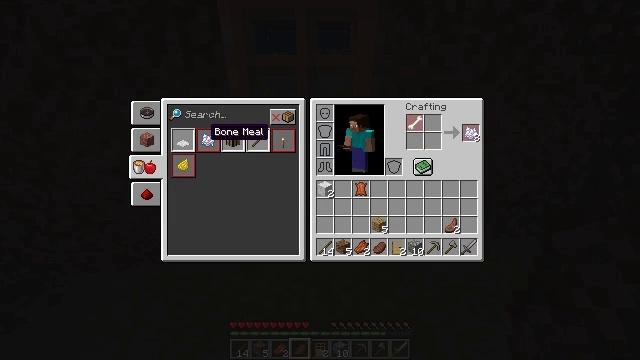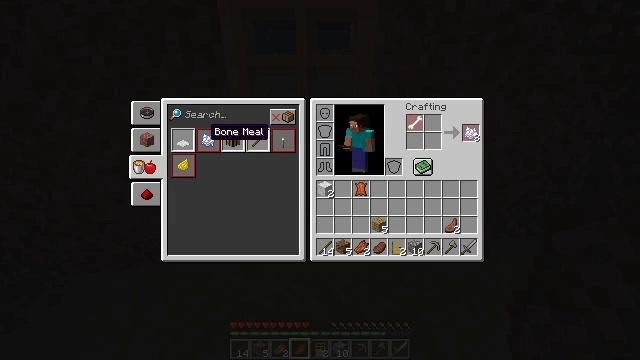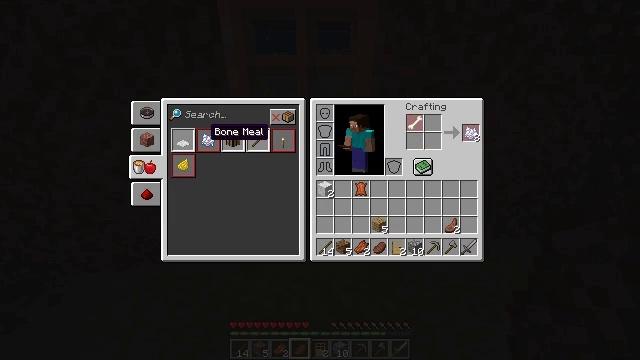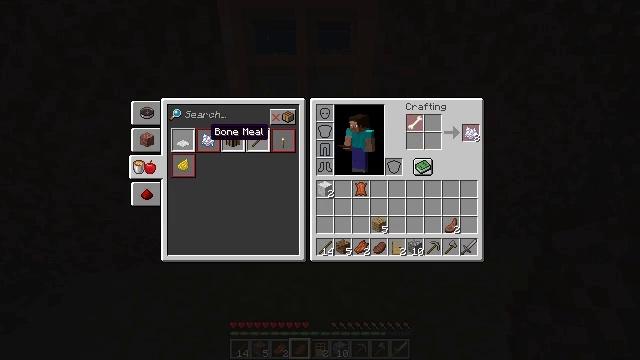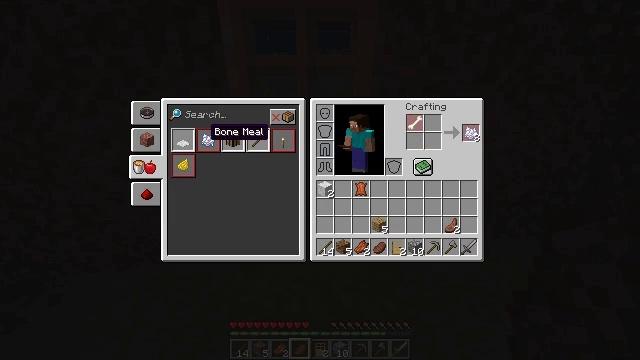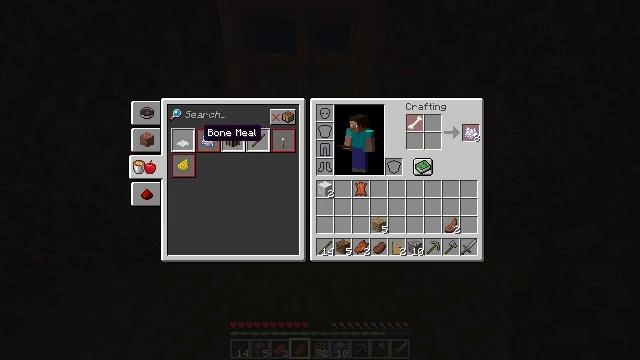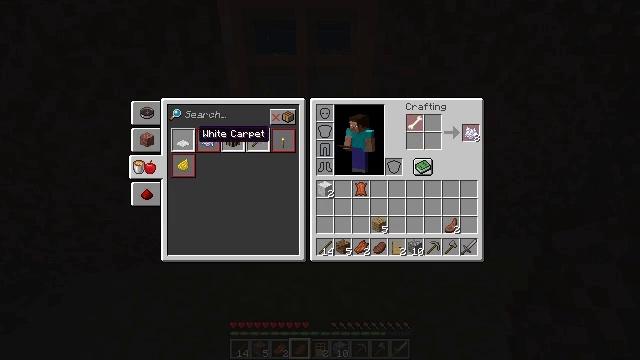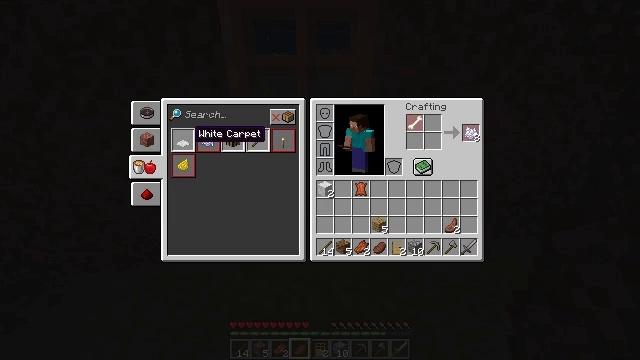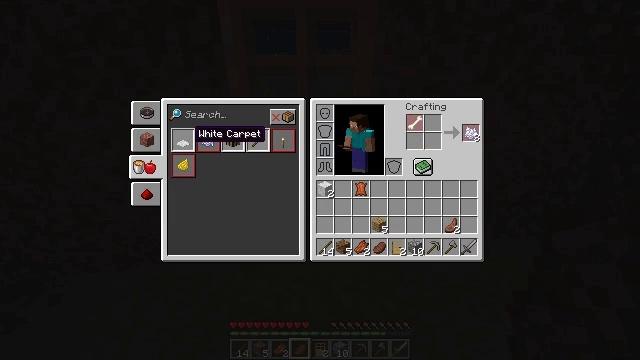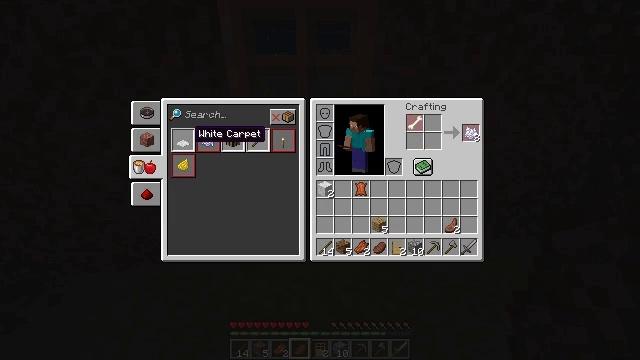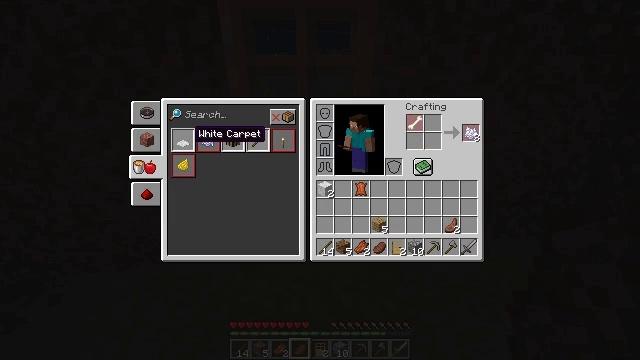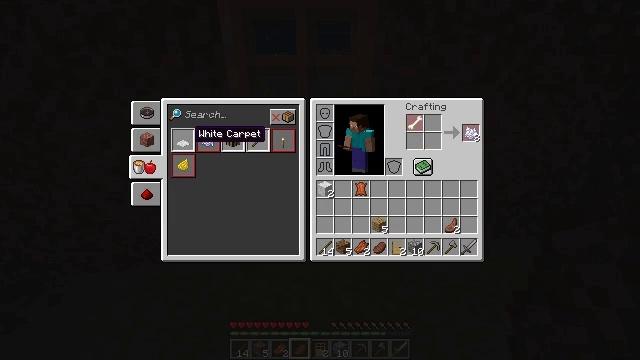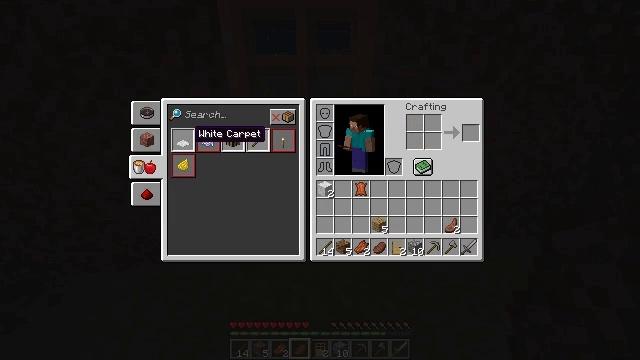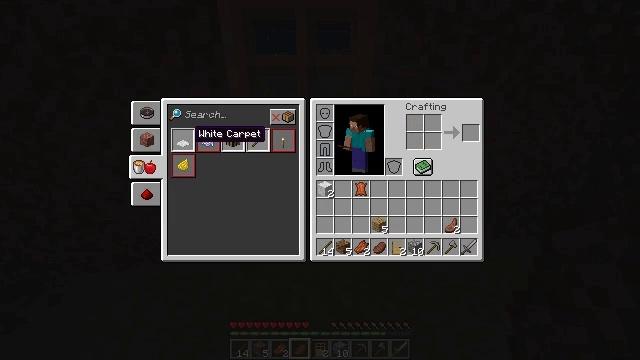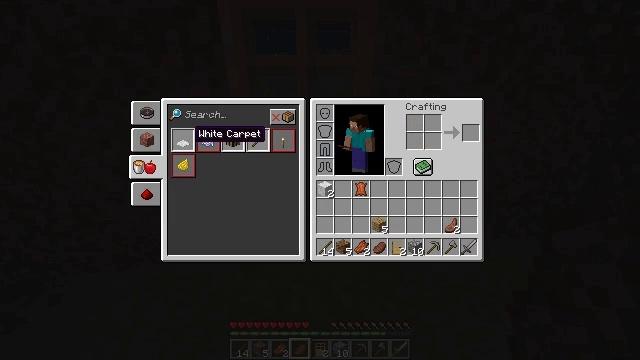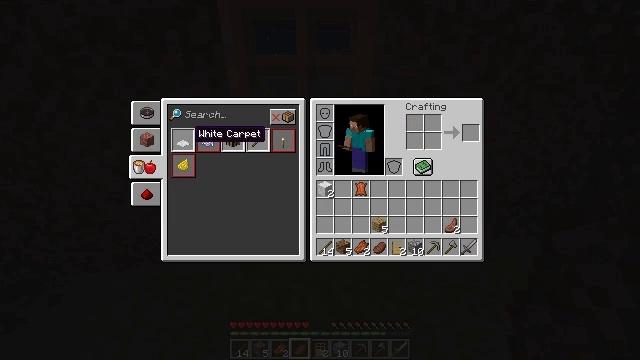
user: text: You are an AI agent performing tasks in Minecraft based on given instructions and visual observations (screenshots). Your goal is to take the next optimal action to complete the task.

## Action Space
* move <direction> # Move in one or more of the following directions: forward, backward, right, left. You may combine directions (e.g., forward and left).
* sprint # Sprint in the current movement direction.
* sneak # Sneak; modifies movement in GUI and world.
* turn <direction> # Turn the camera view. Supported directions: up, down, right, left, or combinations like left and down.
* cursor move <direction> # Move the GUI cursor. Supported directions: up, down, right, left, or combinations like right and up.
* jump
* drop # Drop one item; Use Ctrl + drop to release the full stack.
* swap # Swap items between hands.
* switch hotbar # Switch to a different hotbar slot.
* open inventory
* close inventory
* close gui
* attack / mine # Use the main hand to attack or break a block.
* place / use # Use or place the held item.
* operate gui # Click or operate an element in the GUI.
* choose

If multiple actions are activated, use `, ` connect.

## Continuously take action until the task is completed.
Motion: motion action
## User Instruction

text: Open the crafting table to craft a stone hoe.
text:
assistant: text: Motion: no_op
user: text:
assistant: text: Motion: no_op
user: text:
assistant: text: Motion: no_op
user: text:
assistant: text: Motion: no_op
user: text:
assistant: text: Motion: cursor move left
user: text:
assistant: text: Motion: no_op
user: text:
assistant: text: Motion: no_op
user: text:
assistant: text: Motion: no_op
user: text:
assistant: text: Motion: no_op
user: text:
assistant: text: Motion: no_op
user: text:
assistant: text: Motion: no_op
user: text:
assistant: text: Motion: operate gui
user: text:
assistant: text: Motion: operate gui
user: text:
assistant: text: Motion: no_op
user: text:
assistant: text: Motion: no_op
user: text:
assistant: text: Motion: no_op
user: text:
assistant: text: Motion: no_op
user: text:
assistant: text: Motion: no_op
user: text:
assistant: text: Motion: no_op
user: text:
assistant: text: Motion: no_op
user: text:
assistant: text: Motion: no_op
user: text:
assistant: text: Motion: no_op
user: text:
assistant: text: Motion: no_op
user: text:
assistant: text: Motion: no_op
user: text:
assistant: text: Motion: no_op
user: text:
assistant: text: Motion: no_op
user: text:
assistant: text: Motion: no_op
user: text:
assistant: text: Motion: no_op
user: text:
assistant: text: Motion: no_op
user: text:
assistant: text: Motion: no_op